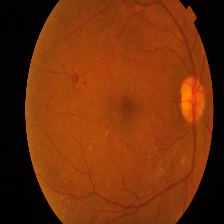
Diabetic retinopathy grade: Proliferative DR